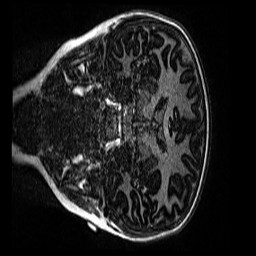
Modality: MP2RAGE
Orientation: coronal
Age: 9
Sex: female
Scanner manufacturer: siemens
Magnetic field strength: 3 T
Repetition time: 4 s
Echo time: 0.00299 s